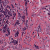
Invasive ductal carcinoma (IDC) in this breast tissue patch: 1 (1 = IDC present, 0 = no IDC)